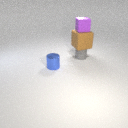
small gray rubber cylinder below small purple rubber cube